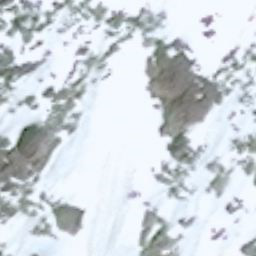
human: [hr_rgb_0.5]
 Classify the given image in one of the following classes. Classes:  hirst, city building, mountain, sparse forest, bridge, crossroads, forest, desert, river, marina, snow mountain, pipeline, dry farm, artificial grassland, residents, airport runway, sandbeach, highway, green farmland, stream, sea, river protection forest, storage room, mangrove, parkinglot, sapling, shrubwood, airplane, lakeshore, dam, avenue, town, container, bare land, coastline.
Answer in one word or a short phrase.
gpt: snow mountain